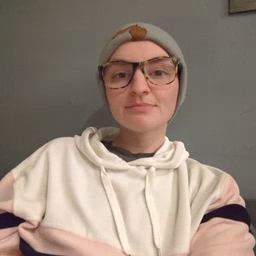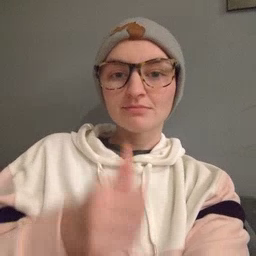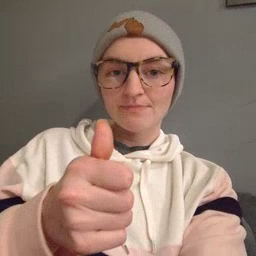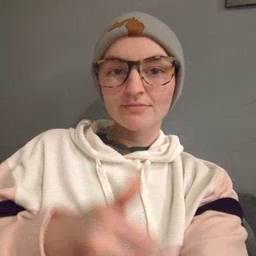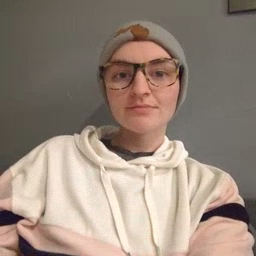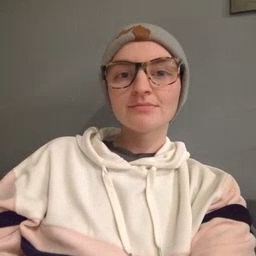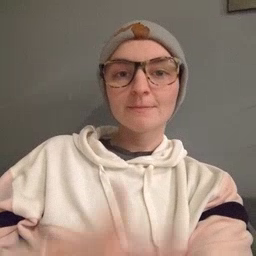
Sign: yourself